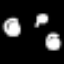
Label: squiggle